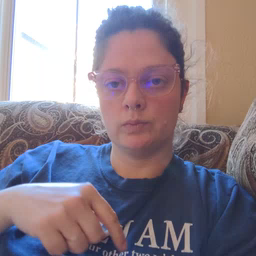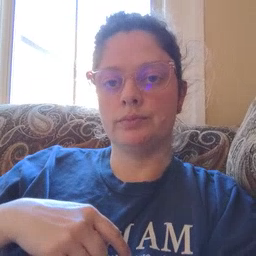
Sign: moon